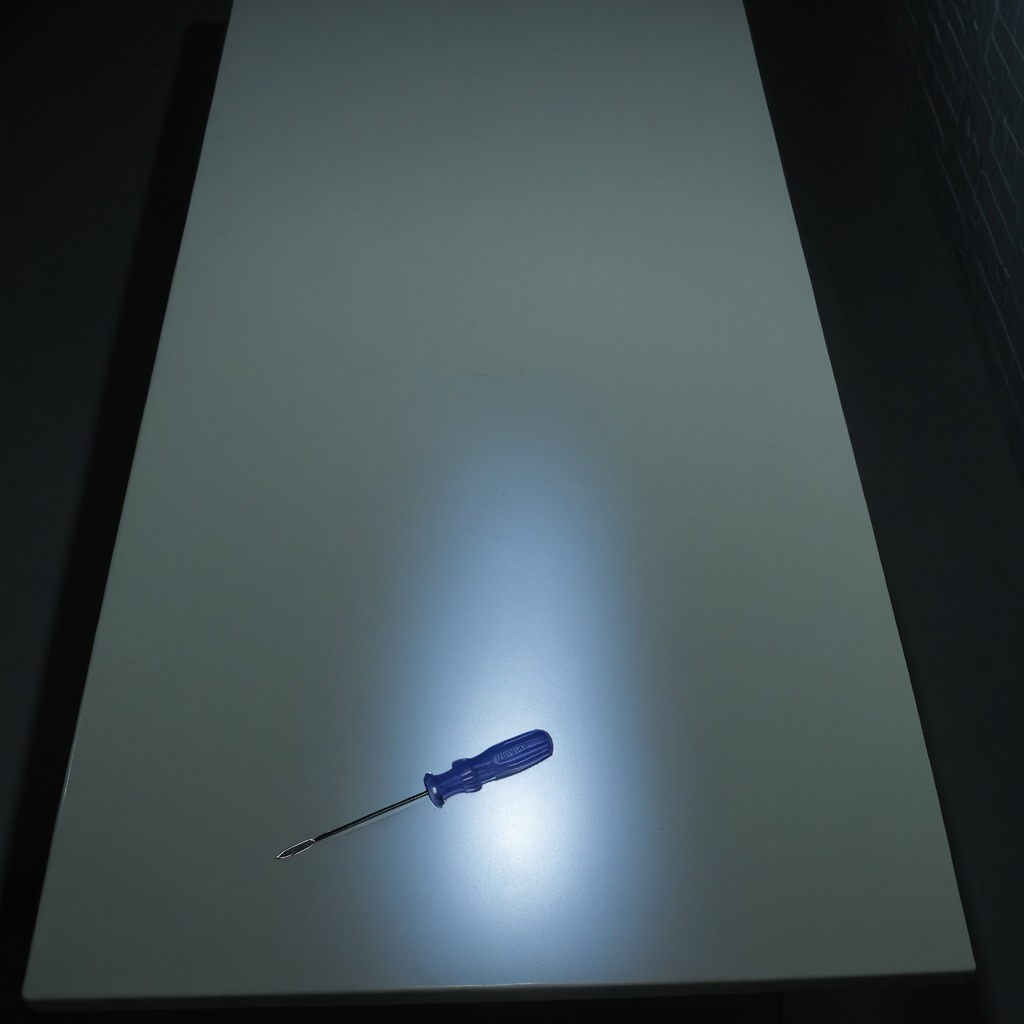
A screwdriver is lying on a clean empty table in a railway signal maintenance room lit by harsh overhead fluorescents.